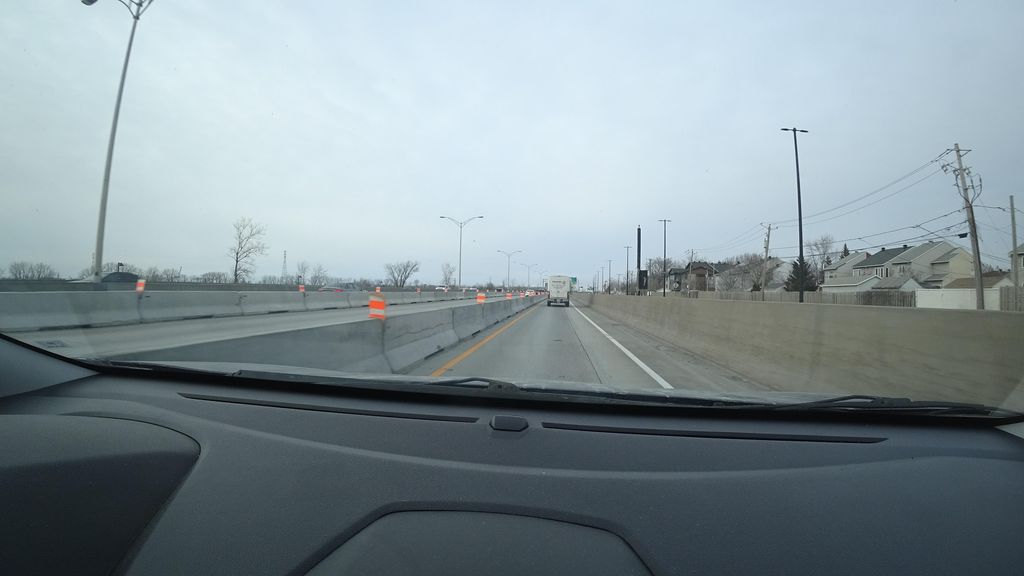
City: montreal